Field crop: tomato
Growth stage: 2
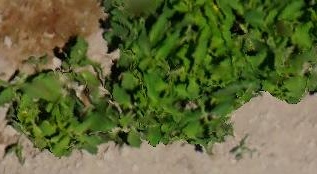
Species: tomato